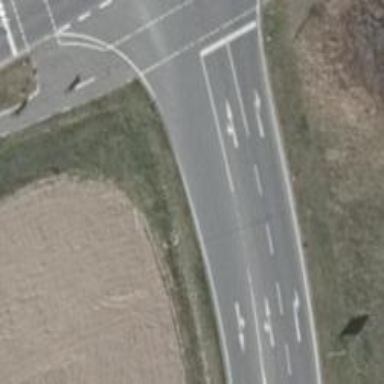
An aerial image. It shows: Primary road with asphalt surface.